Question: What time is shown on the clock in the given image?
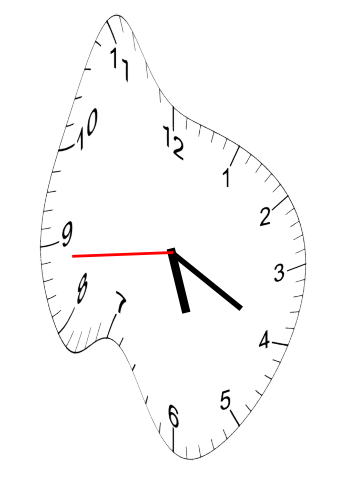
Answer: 05:19:44